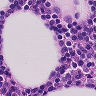
Metastatic tissue present: no